Aerial crown-view tile of a tropical tree (Barro Colorado Island, Panama), acquired 20250124:
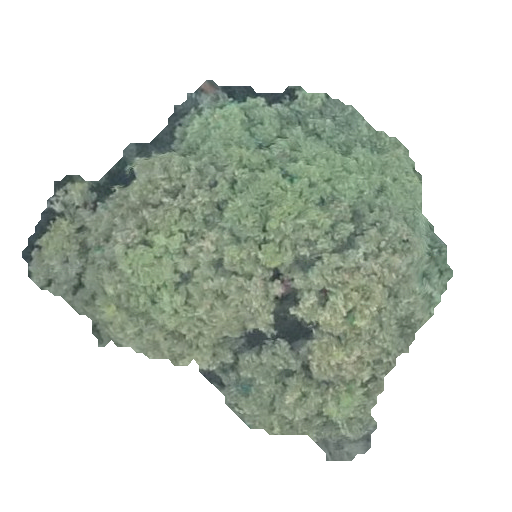
Species: Prioria copaifera
GBIF accepted scientific name: Prioria copaifera
Crown area: 148.889 m²